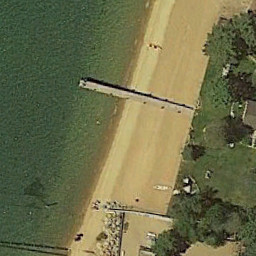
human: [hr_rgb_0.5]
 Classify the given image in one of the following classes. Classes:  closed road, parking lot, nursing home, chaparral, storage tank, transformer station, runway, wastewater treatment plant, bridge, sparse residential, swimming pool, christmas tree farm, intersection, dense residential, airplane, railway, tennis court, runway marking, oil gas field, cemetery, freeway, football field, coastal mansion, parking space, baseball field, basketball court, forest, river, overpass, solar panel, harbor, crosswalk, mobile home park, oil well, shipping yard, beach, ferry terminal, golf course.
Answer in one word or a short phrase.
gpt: ferry terminal